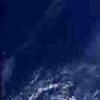
Label: water